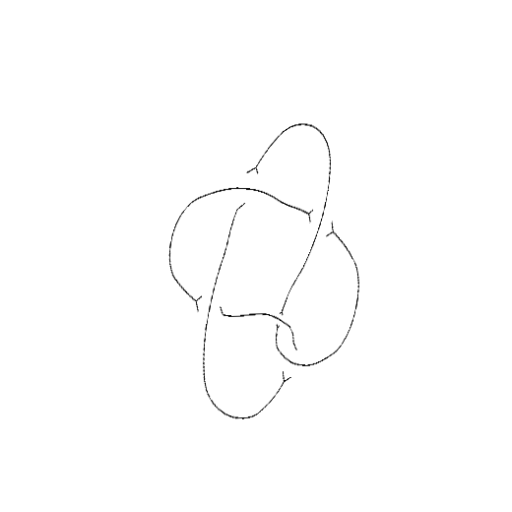
Crossing number: 5